Field crop: maize
Growth stage: 2
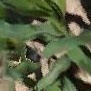
Species: maize